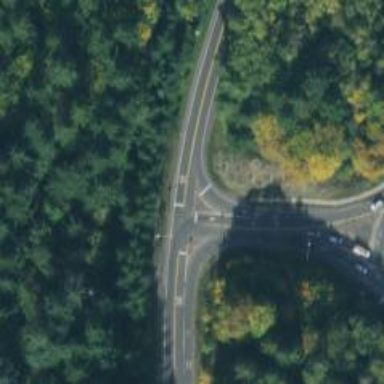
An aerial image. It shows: Secondary link road.